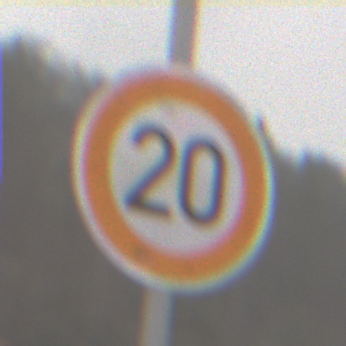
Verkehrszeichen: Geschwindigkeit20
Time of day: Midday
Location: Outdoor (Nature)
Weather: Overcast
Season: Winter
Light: Natural